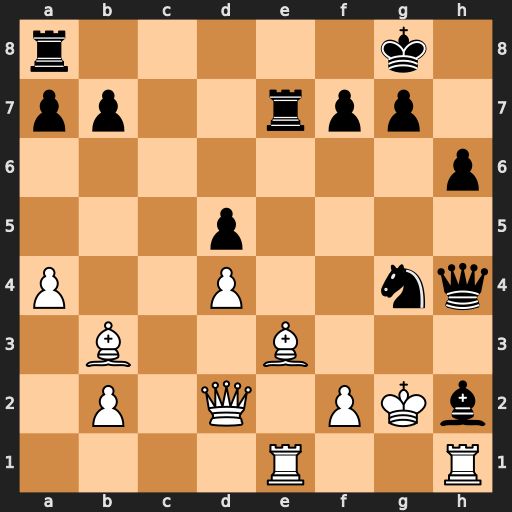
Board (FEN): r5k1/pp2rpp1/7p/3p4/P2P2nq/1B2B3/1P1Q1PKb/4R2R
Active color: w
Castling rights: -
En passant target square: -
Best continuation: Bg5 Qxg5 Qxg5 hxg5 Rxe7